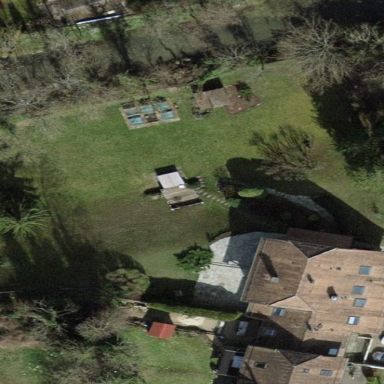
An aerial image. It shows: Garden enclosed by fence.